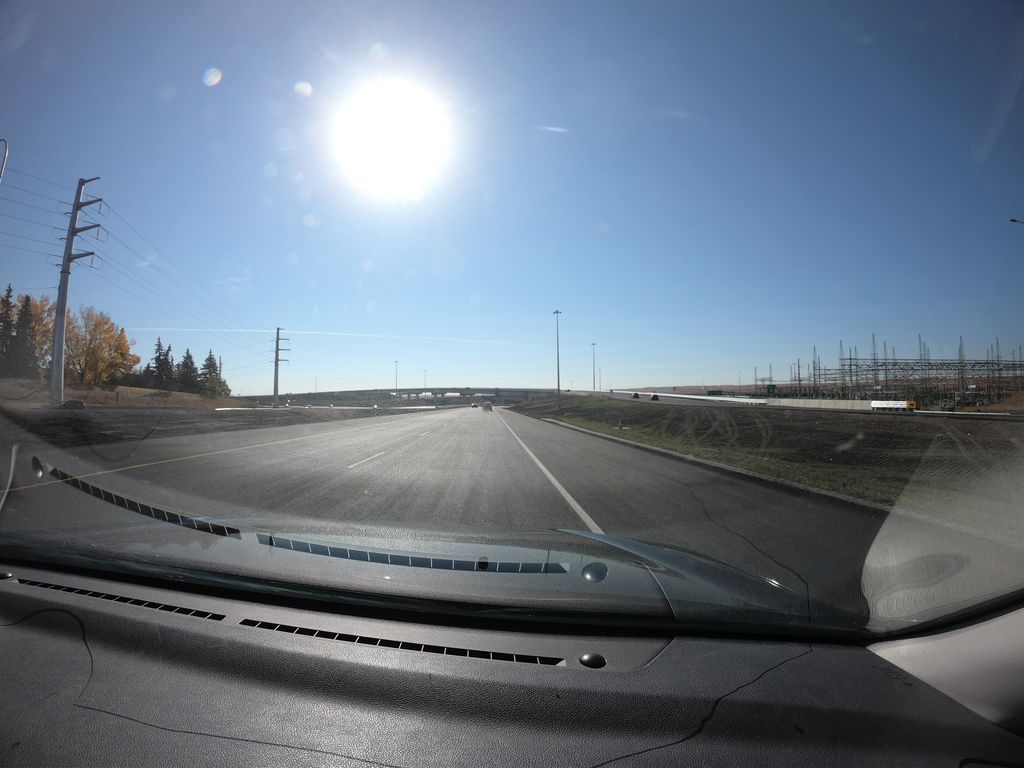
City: calgary